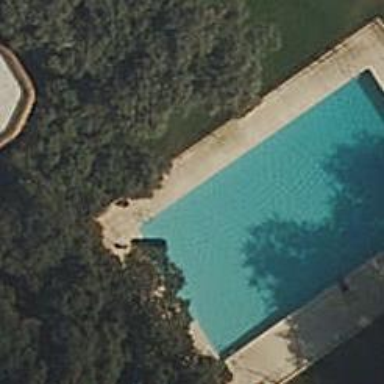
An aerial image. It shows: Swimming pool located in leisure land.